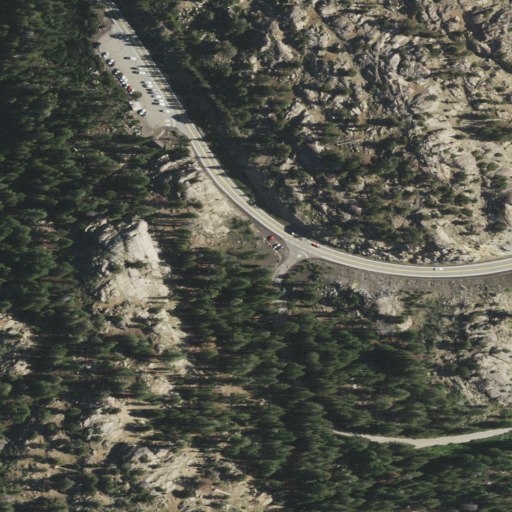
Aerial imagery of gap in California named Carson Pass containing shrub, evergreen forest, low intensity development, medium intensity development, open development, and high intensity development